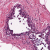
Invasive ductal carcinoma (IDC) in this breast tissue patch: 0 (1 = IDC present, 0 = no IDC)